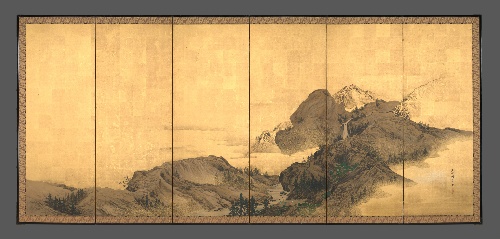
Title: 森周峰筆 楼閣山水図屏風|Landscape with Pavilion
Artist: Mori Shūhō
Artist bio: Japanese, 1738–1823
Date: early 19th century
Object type: Screens
Classification: Paintings
Medium: Pair of six-panel folding screens; ink, color, gold flecks, and gold leaf on paper
Culture: Japan
Period: Edo period (1615–1868)
Dimensions: Image (each screen):  5 ft. 2 3/16 in. x 11 ft. 8 15/16 in. (1.58 x 3.58 m)
Department: Asian Art
Credit line: Gift of Rosemarie and Leighton Longhi, 2001
Accession year: 2001
Repository: Metropolitan Museum of Art, New York, NY
Tags: Landscapes